Interaction volume radius: 10 \u00c5
Interaction volume height: 30 \u00c5
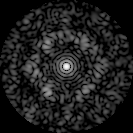
Disorder parameter: 0.7464